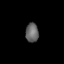
Tissue: lung
Cell type: T cells
Senescence score: 0.2376
Nuclear area (px): 246
Mean DAPI intensity: 99.772